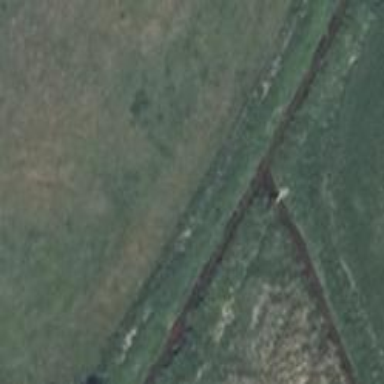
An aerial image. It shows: Grass track with grade5 tracktype.